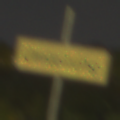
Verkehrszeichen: Umleitungsankuendigung
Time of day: Night
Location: Outdoor (Urban)
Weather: PartlyCloudy
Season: NotSpecified
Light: Artificial